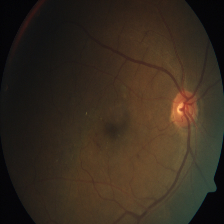
Diabetic retinopathy grade: Severe